Question: I'm looking to change the background color of a footer. I tried making another div around it which worked but no matter what the background-color didn't budge. I must be overlooking something obvious!
This is what I have right now: <URL>
And the code:
'''
<div class="floatleft">
<h3>Heading</h3>
<ul>
<li><a href="http://">Link 1</a></li>
<li><a href="http://">Link 1</a></li>
<li><a href="http://">Link 1</a></li>
<li><a href="http://">Link 1</a></li>
</div>
<div class="floatleft">
<h3>Heading</h3>
<img src="http://i.imgur.com/N23RQo5.png">
</div>
<div class="floatleft">
<h3>Heading</h3>
social icons
</div>
<div class="clear"></div>
.floatleft {float: left; margin: 0 20px 0 0; width: 400px;}
.clear {clear:both}
'''
If anyone has any idea, I'd really appreciate pointing me in the right direction! This is more or less what I'm hoping for it to look like eventually
Thanks! :)
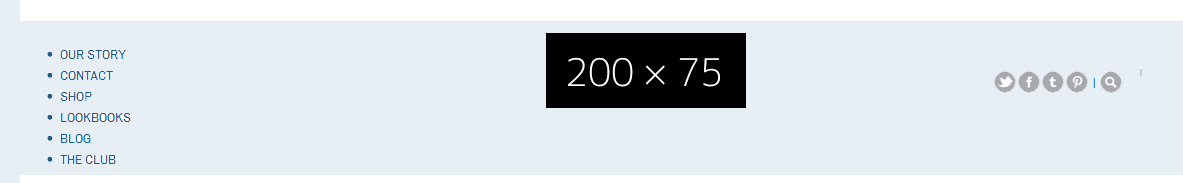
Answer: Simple, you should wrap the content in a seperate block level element (i.e. div or footer). Here is the updated fiddle, using a block level element with id="wrapper": <URL>
'''
<footer id="wrapper">
<div class="floatleft">
<h3>Heading</h3>
<ul>
<li><a href="http://">Link 1</a>
</li>
<li><a href="http://">Link 1</a>
</li>
<li><a href="http://">Link 1</a>
</li>
<li><a href="http://">Link 1</a>
</li>
</div>
<div class="floatleft">
<h3>Heading</h3>
<img src="http://i.imgur.com/N23RQo5.png">
</div>
<div class="floatleft">
<h3>Heading</h3>
social icons
</div>
<div class="clear"></div>
</footer>
'''
And the CSS:
'''
#wrapper {
background-color: green;
}
'''
Clearing floated elements means that elements below the clear will be reset, but does not turn the floated elements into a block itself. To solve the problem requires adding a wrapper div, which creates a block level element that you can apply a background color to. Or you could use something other than floats, like inline blocks.
Here is more information: <URL>